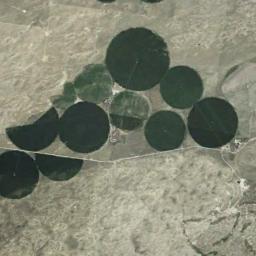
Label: circular_farmland